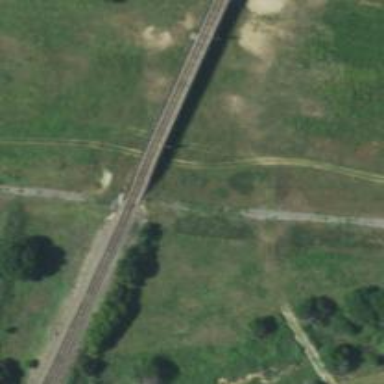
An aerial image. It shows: Viaduct bridge over railway tracks.